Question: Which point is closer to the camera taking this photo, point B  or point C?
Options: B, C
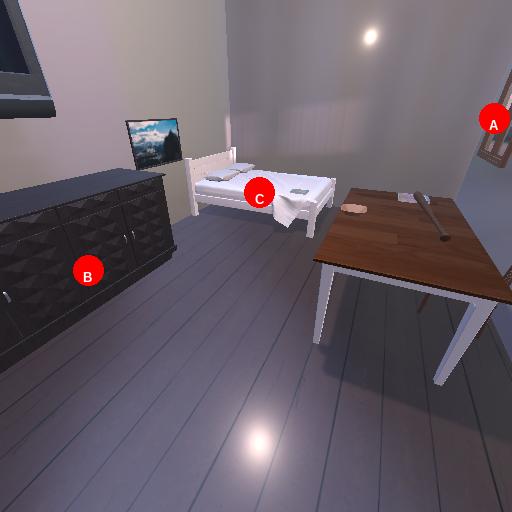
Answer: B